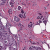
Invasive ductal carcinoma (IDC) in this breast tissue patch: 1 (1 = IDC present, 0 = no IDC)